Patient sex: M
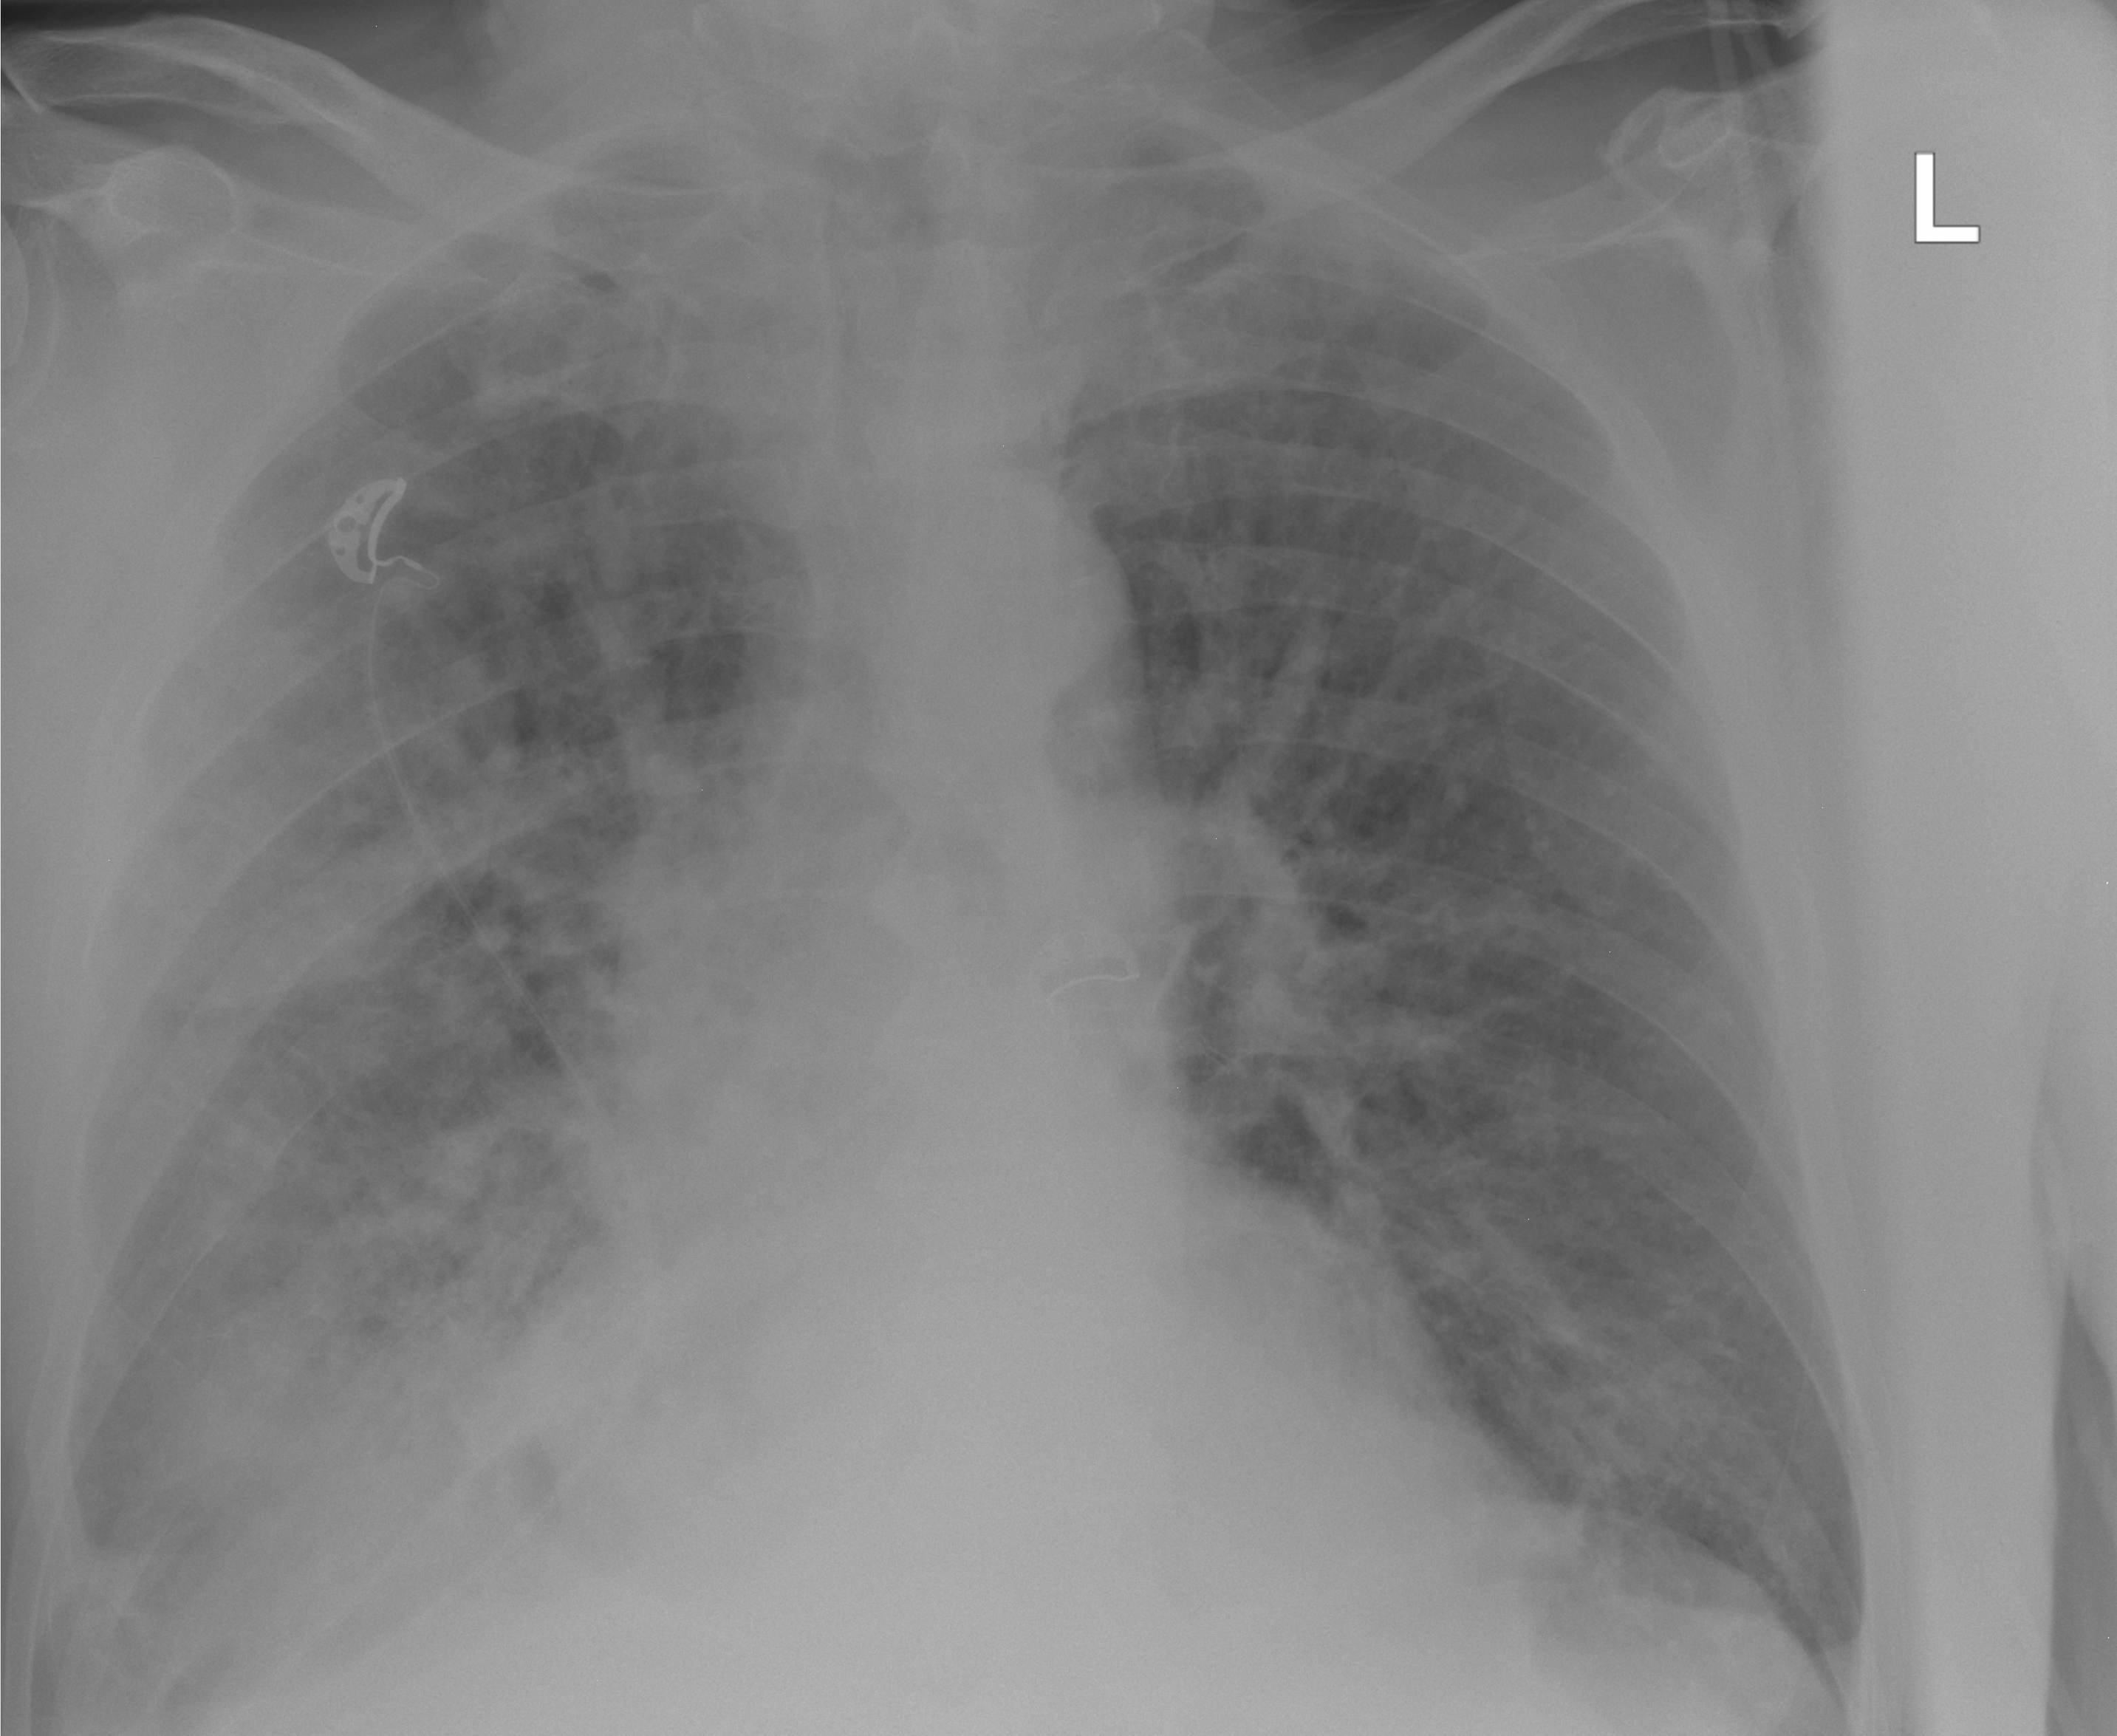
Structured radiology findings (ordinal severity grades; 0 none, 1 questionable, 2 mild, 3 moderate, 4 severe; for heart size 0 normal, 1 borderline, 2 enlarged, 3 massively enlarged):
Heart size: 2
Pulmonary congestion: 2
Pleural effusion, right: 2
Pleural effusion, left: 0
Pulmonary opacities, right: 3
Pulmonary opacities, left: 2
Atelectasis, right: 3
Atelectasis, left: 2